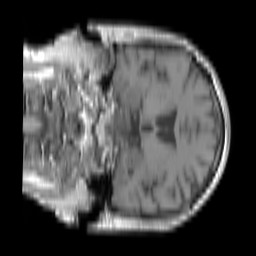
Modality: T1w
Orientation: coronal
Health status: ill
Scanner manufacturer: siemens
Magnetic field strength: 3 T
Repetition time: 0.4 s
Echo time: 0.00246 s